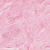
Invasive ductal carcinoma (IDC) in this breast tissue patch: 0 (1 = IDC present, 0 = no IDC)